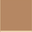
Piece: xx